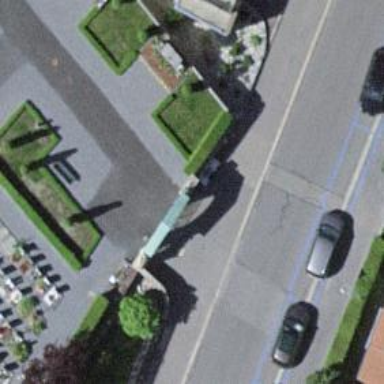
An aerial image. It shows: Gate.